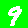
Digit: 9